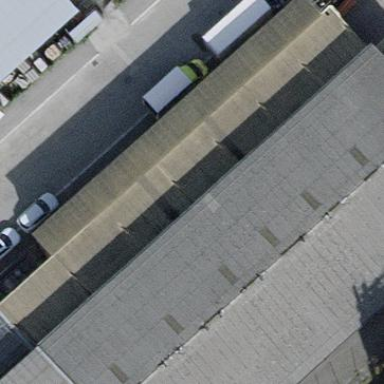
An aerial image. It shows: View of roof of building.